Aerial crown-view tile of a tropical tree (Barro Colorado Island, Panama), acquired 20241014:
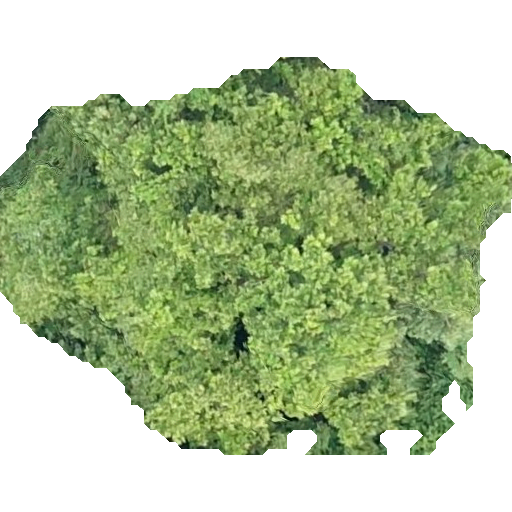
Species: Anacardium excelsum
GBIF accepted scientific name: Anacardium excelsum
Crown area: 237.779 m²